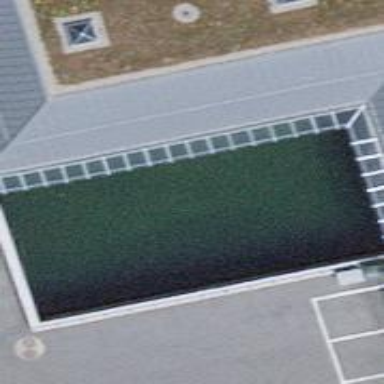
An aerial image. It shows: Swimming pool located in leisure land.